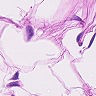
Metastatic tissue present: no